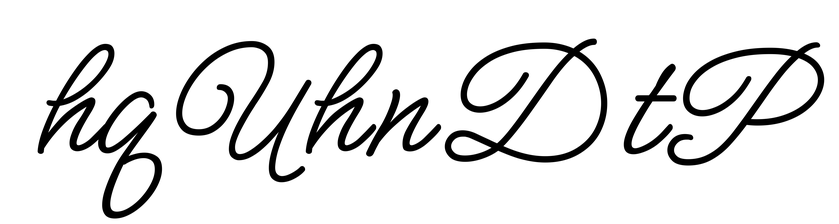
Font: MeowScript-Regular